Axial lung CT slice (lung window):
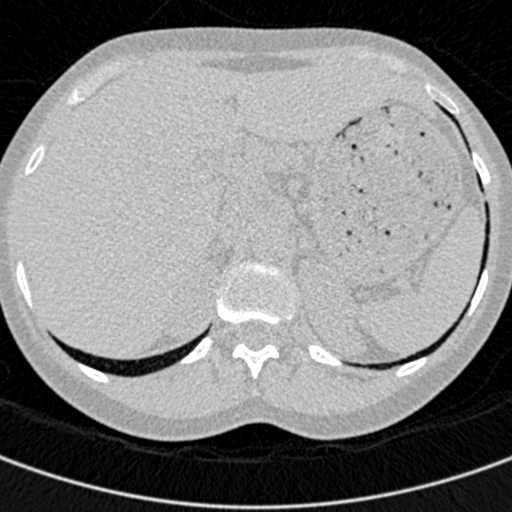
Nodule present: no